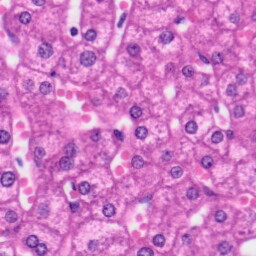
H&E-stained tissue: Liver